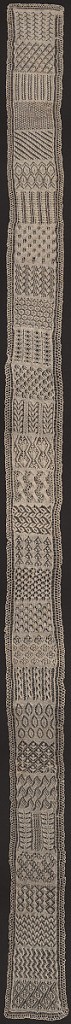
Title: Sampler
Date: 19th century
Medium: cotton Technique: knitting
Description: Thirty different knitting patterns.